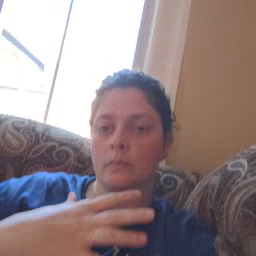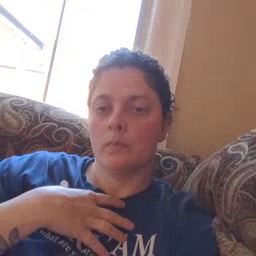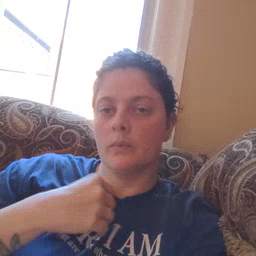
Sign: white